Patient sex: F
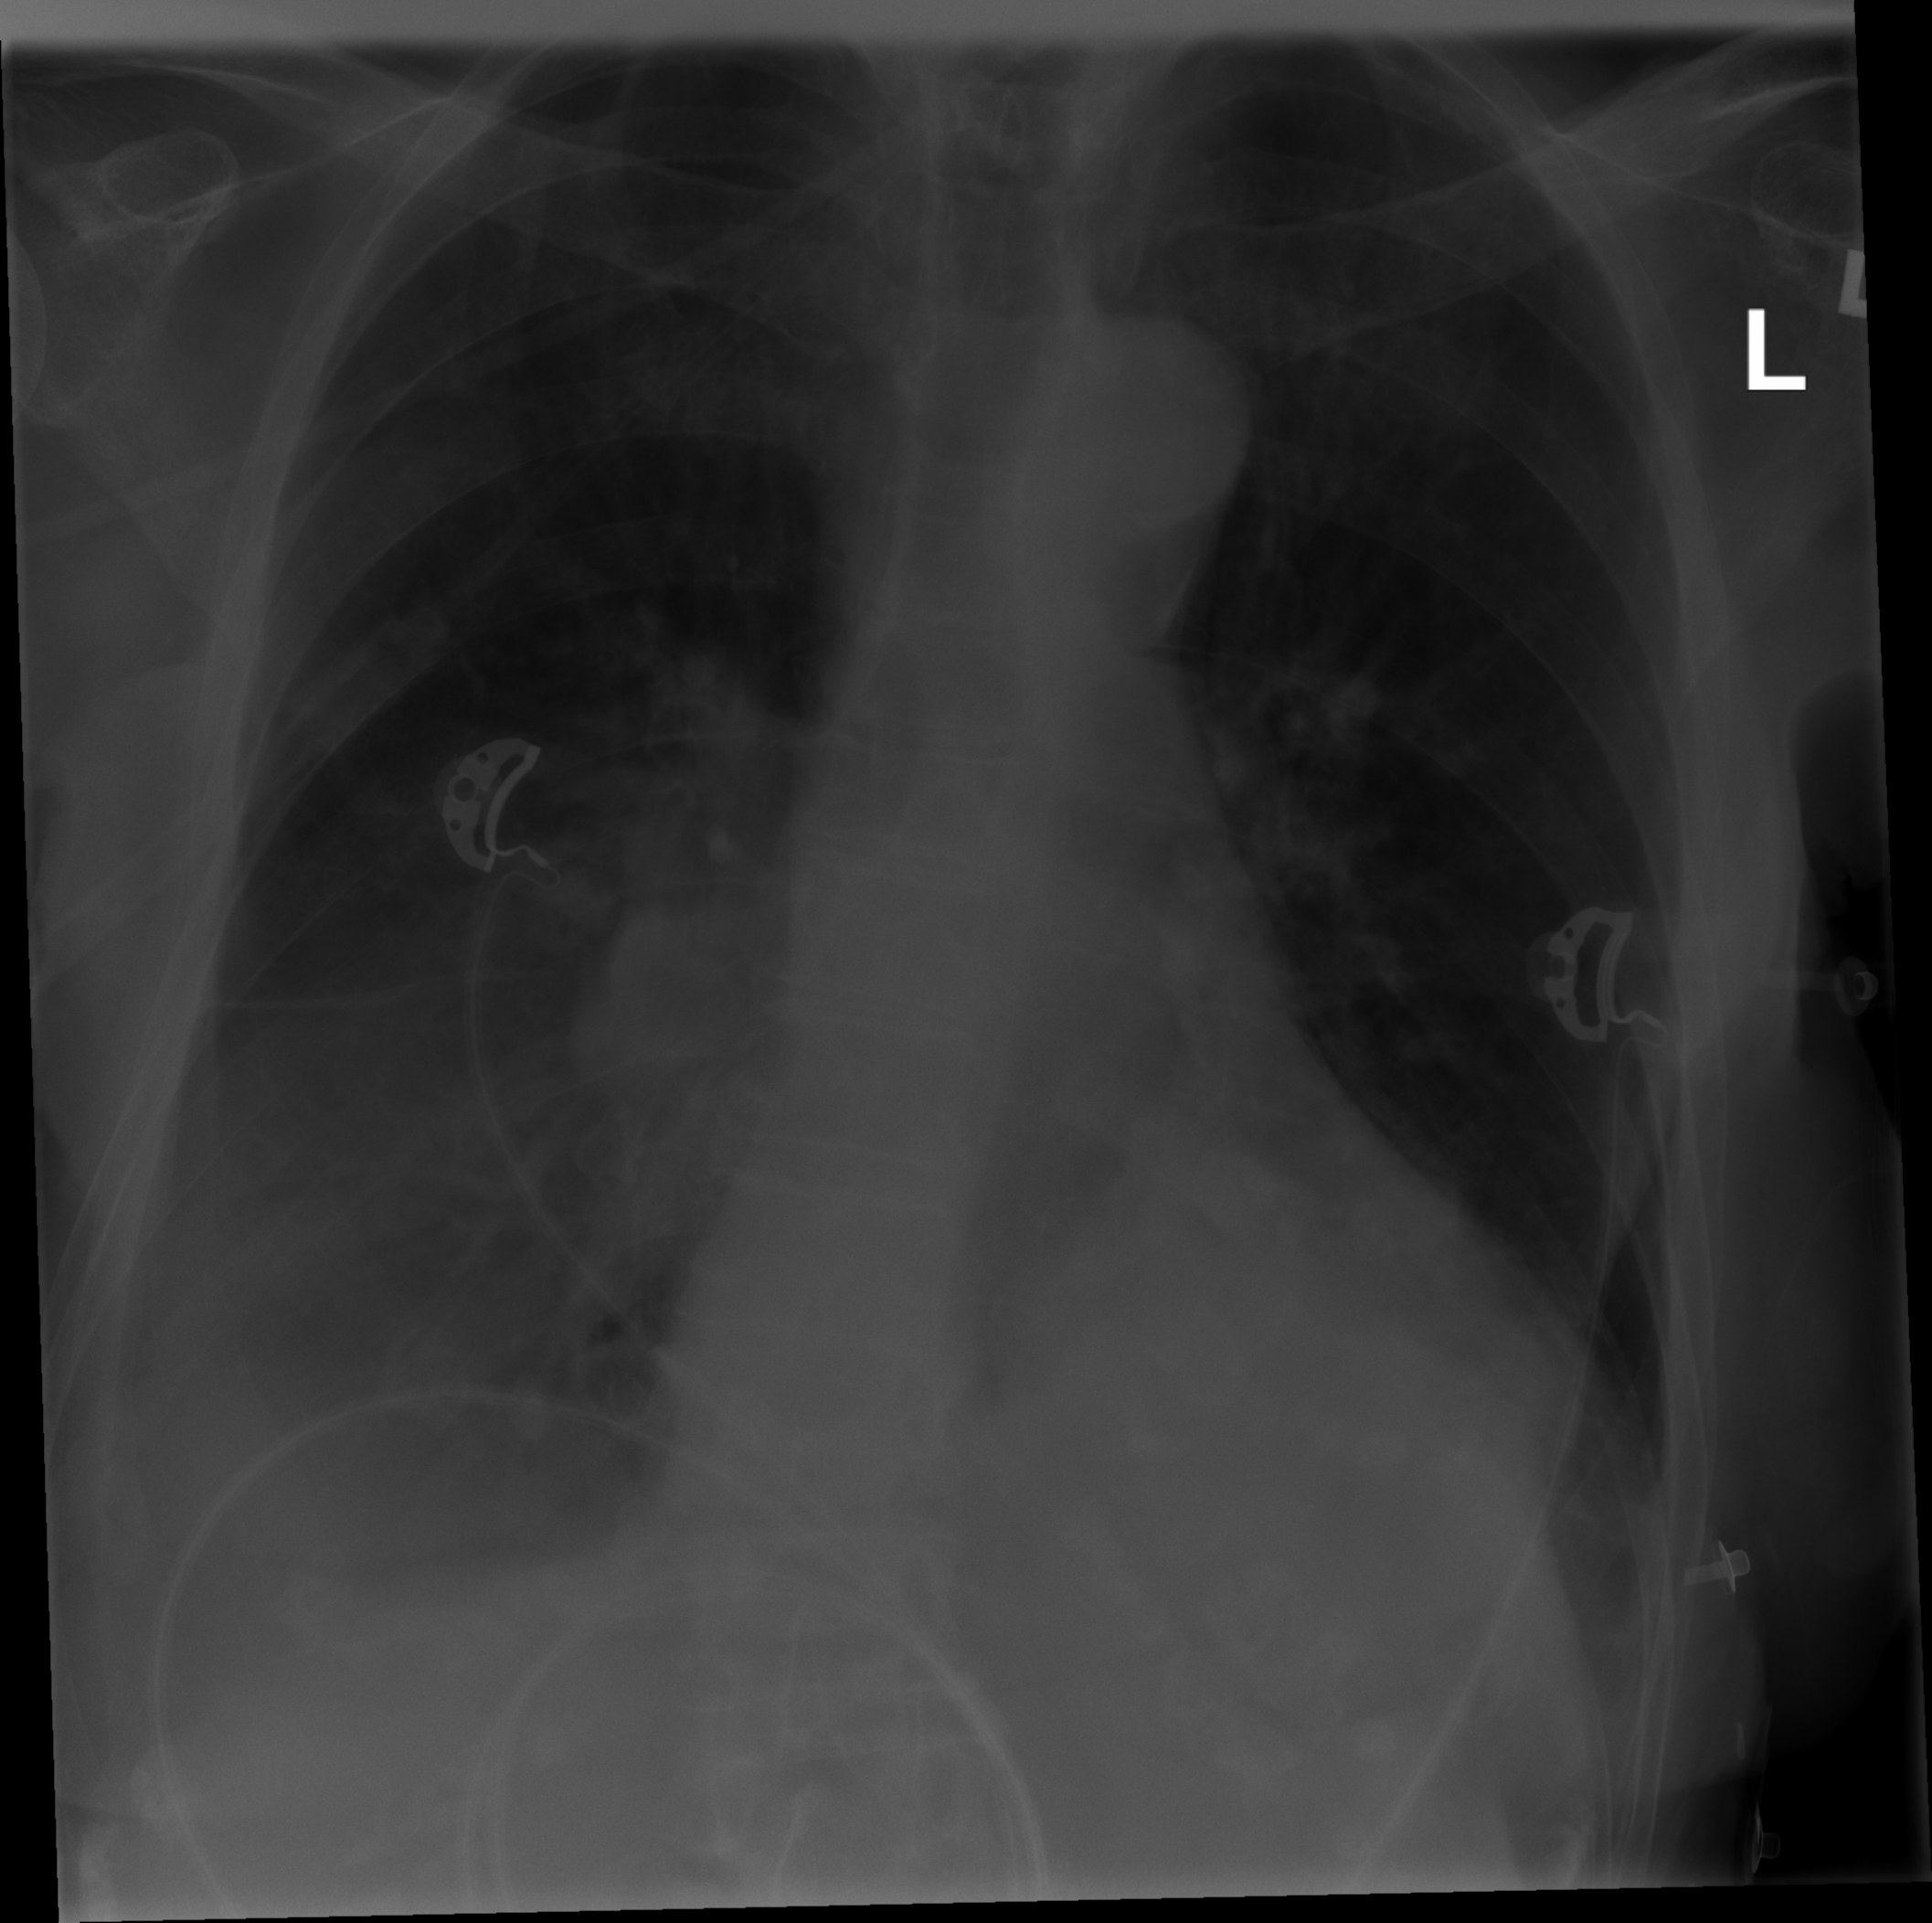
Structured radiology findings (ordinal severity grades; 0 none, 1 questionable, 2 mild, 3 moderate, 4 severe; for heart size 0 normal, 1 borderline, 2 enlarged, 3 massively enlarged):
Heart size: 0
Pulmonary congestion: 0
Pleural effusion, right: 2
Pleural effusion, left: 0
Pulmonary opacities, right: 0
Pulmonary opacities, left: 0
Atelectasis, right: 0
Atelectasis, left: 0